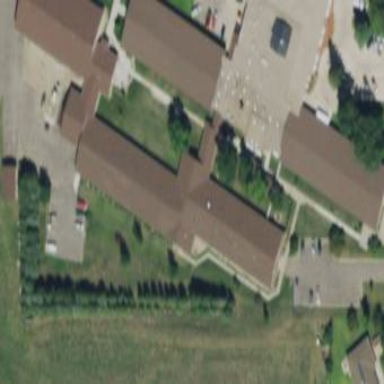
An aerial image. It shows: Nursing home building.